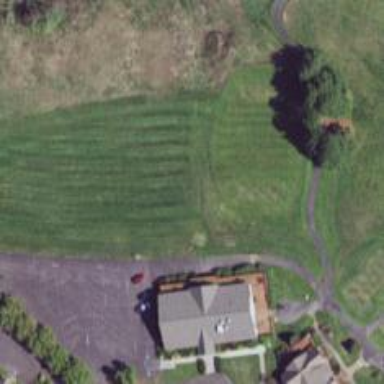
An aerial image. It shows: Footway that resembles golf path.